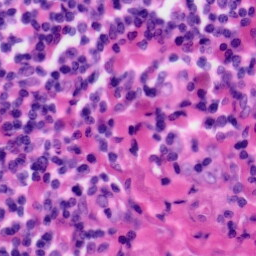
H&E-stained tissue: Tonsil